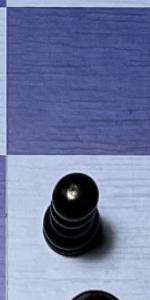
Label: Pawn_Black